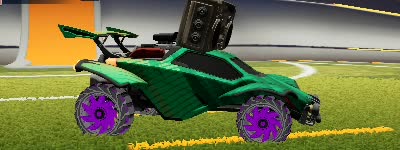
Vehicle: octane